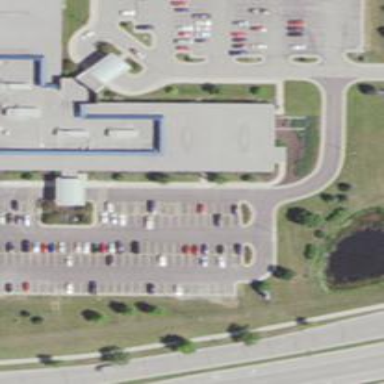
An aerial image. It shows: Hospital building.